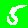
Digit: 5